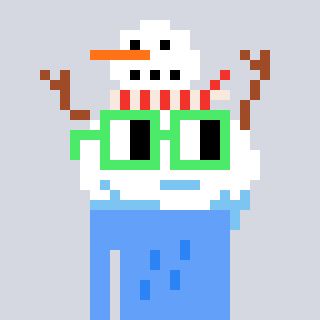
a pixel art character with square light green glasses, a snowman-shaped head and a blue-colored body on a cool background